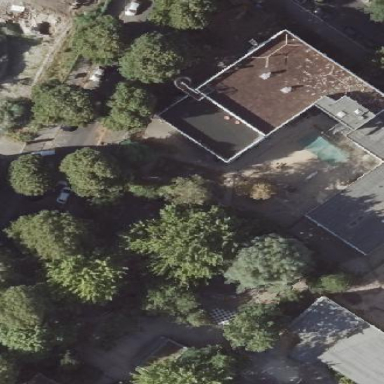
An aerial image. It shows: Kindergarten.